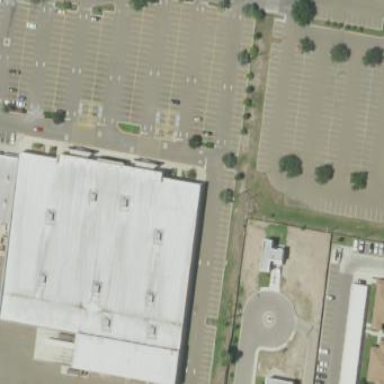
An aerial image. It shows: Department store building.